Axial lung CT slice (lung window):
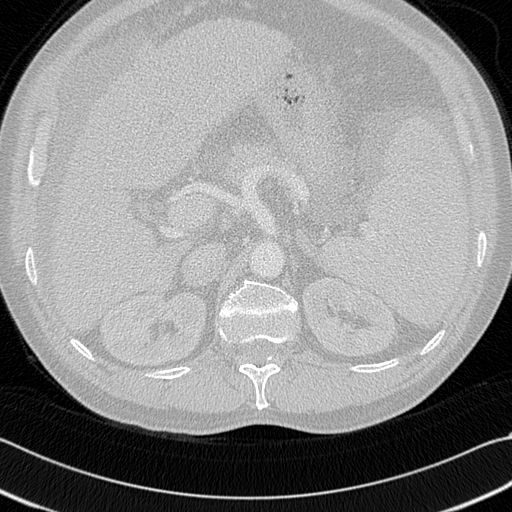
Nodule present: no